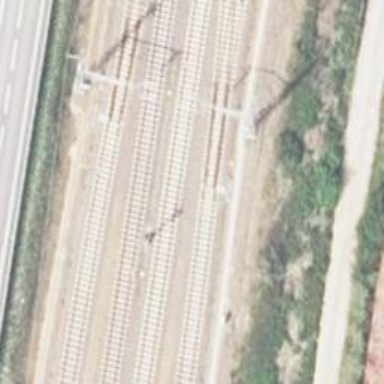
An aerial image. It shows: Railway signal with block marker for train protection.